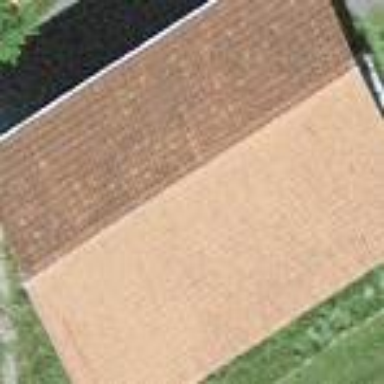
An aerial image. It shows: Rural barn.